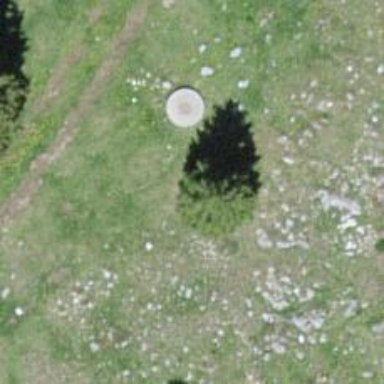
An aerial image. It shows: Needle-leaved tree in nature.